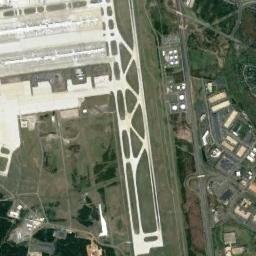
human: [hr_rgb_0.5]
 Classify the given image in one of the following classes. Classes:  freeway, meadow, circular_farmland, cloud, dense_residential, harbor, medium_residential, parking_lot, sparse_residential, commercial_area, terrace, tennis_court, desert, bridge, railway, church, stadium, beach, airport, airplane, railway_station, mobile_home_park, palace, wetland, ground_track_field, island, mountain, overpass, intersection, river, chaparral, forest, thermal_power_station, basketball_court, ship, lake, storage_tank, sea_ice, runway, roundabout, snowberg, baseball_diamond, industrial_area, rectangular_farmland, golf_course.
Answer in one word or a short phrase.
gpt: airport